二年级 · 变换几何
如图中, 可以通过平移得到的图形有 ( ) 个。

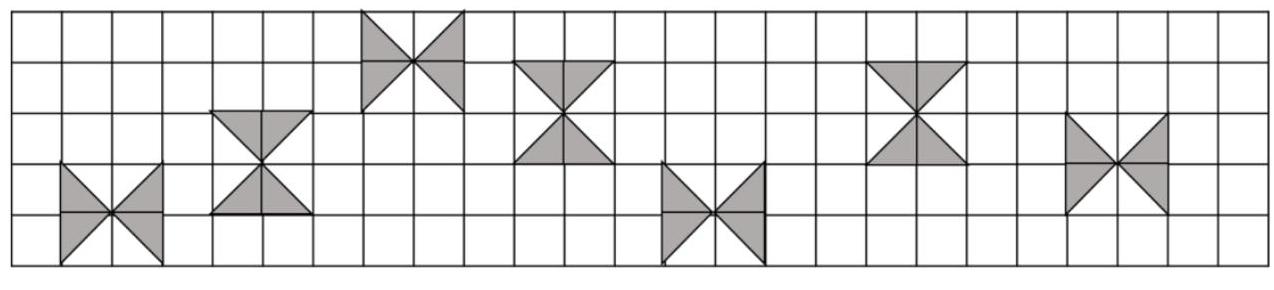
A.2

B. 3

C. 4
答案: C